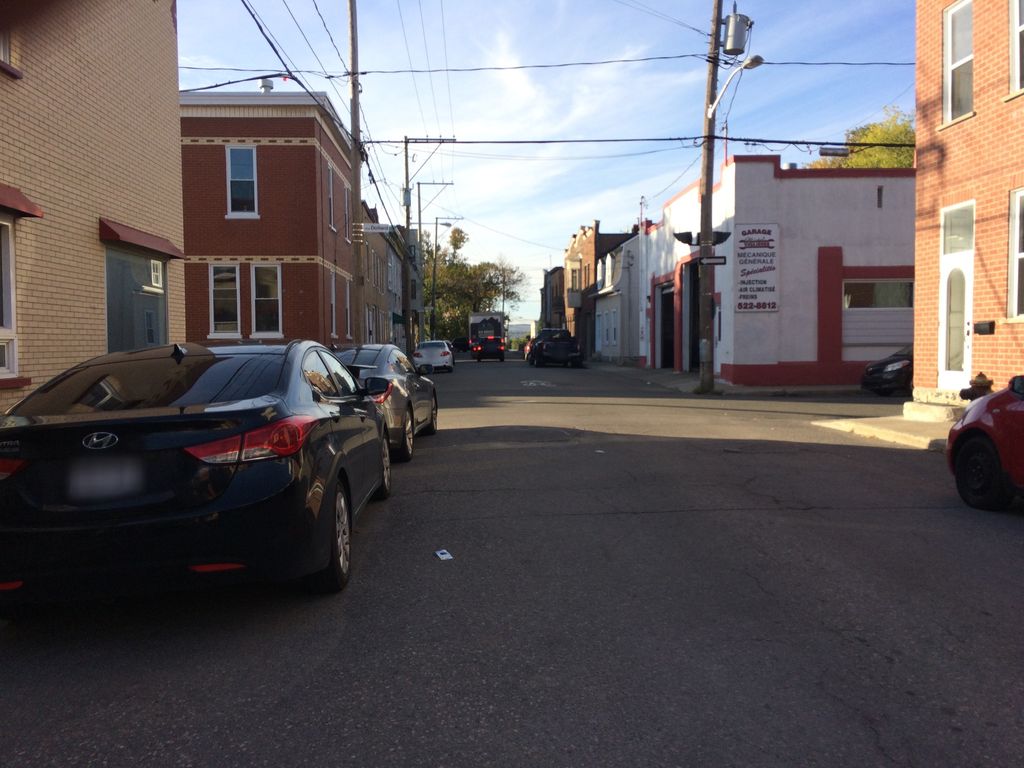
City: quebec_city